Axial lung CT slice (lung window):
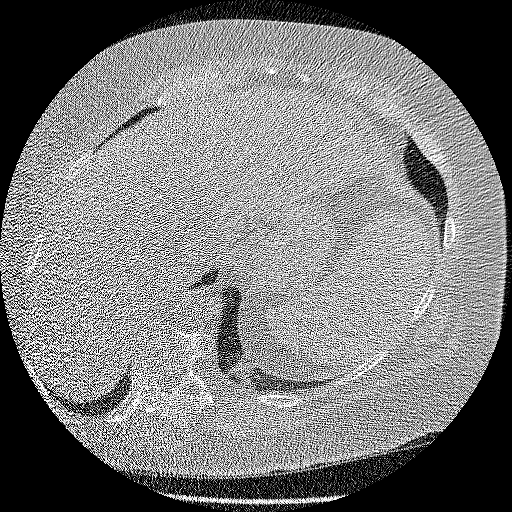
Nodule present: no